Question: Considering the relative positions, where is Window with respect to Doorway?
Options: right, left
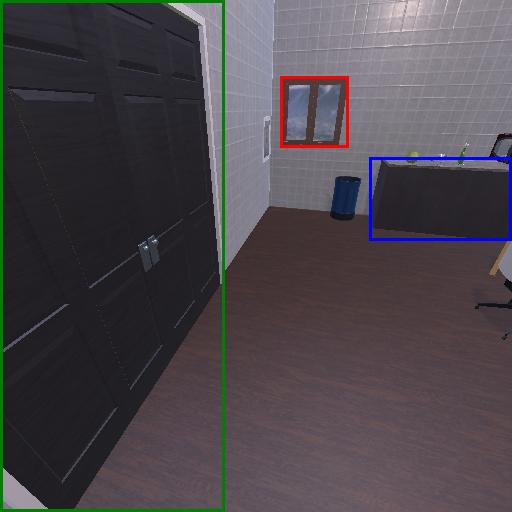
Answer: right